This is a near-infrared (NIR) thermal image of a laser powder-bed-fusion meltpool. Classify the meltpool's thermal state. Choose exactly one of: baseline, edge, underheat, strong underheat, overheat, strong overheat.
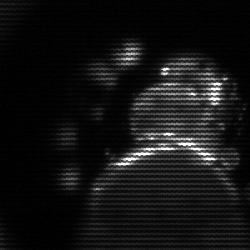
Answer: edge